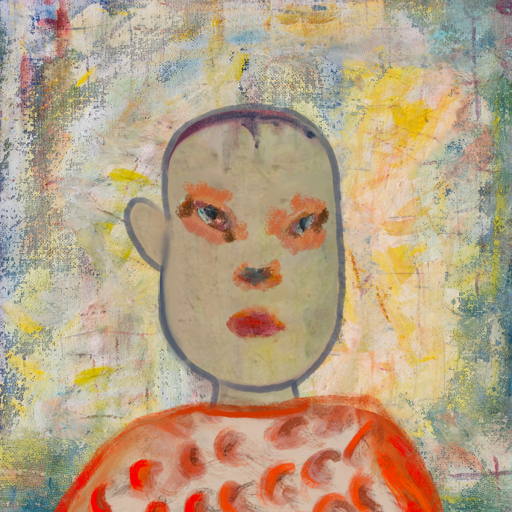
Background: Irani, Head And Neck Front: Hill_Girl, Face Front: Boggyland, Bust: Rupkatha, Hair Front: Blank, Head Accessory: Blank, Second Necklace: Blank, Necklace: Blank, Baby: Blank